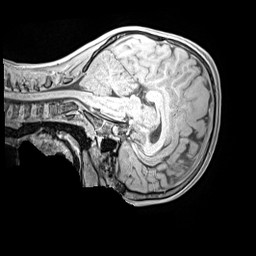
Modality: MP2RAGE
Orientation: sagittal
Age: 11
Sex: male
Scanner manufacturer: siemens
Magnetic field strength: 3 T
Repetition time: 4 s
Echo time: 0.00299 s